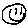
Label: smiley face